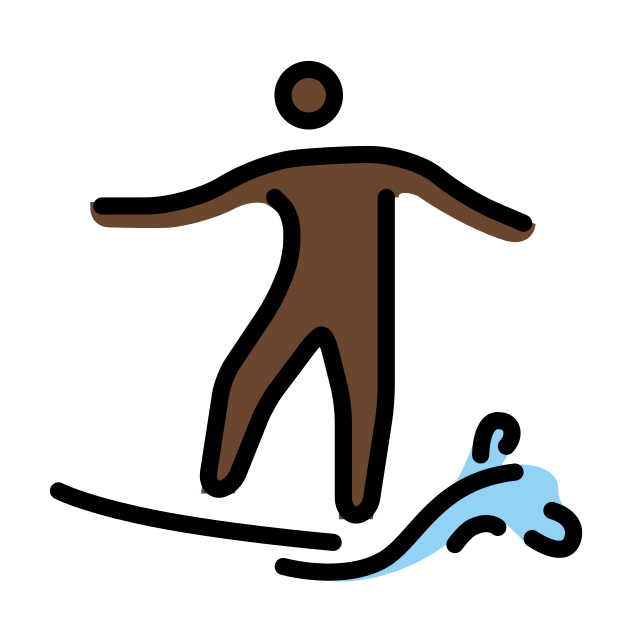
person surfing: dark skin tone